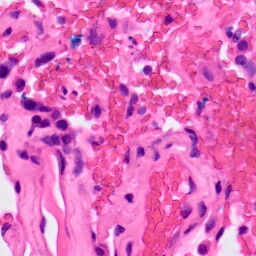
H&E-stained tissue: Lung